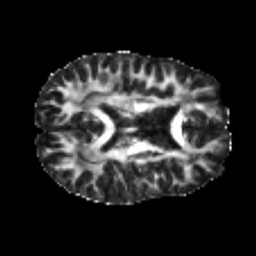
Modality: FA
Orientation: axial
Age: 21
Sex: male
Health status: healthy
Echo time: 0.074 s